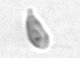
Label: Cryptophyta